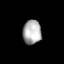
Tissue: lung
Cell type: Epithelial cells
Senescence score: 0.2117
Nuclear area (px): 437
Mean DAPI intensity: 174.778